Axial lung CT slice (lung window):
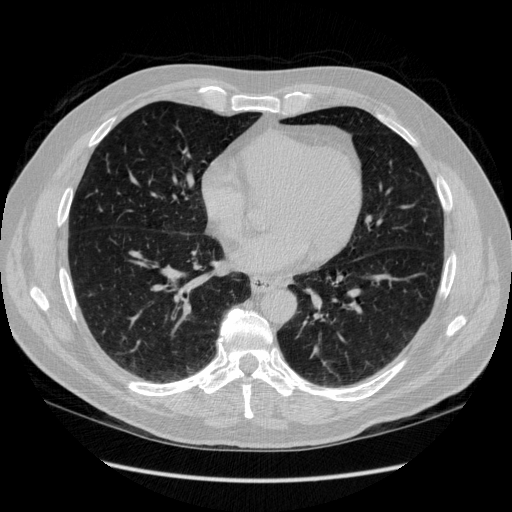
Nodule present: no